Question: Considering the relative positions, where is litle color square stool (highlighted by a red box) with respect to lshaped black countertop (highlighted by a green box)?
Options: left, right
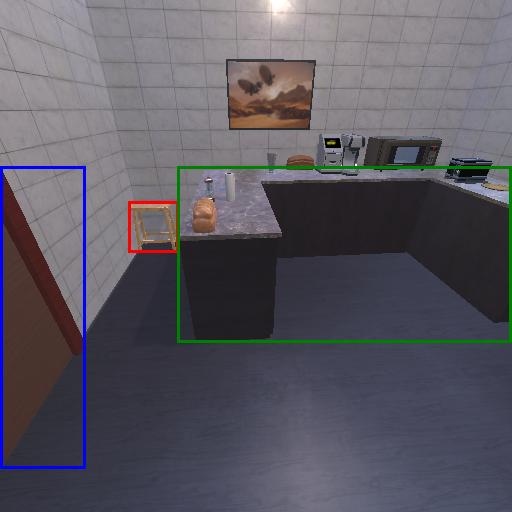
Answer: left